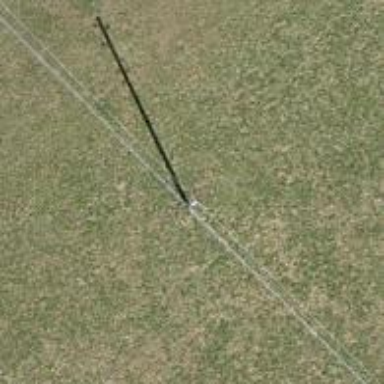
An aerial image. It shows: Power pole.